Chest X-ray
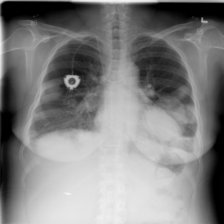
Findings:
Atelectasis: negative
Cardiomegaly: negative
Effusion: positive
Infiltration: negative
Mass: positive
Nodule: negative
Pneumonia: negative
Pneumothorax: negative
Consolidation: negative
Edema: negative
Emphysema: negative
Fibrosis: negative
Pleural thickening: negative
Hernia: negative